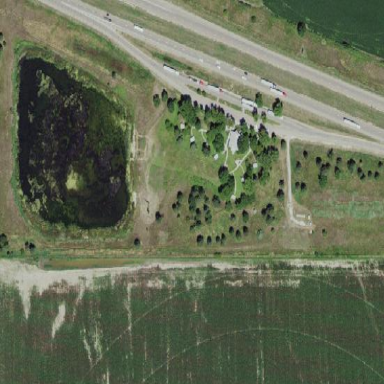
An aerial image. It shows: Rest area along the road.